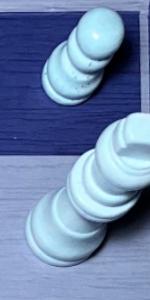
Label: King_White